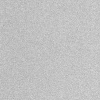
Atmospheric dust classification: dusty